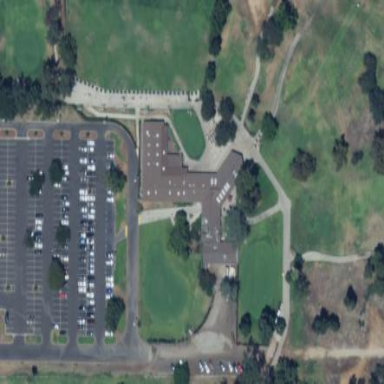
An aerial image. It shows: Building associated with golf.